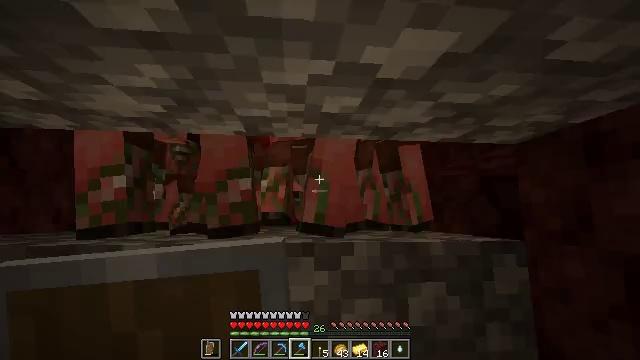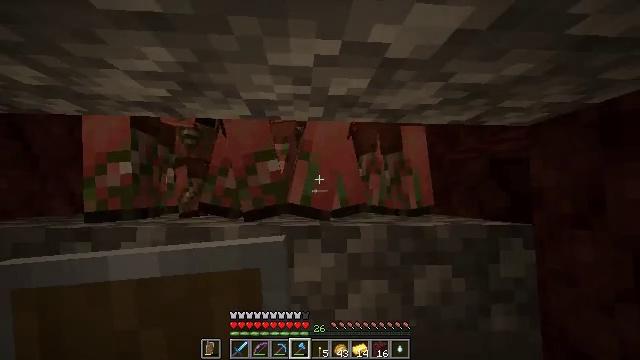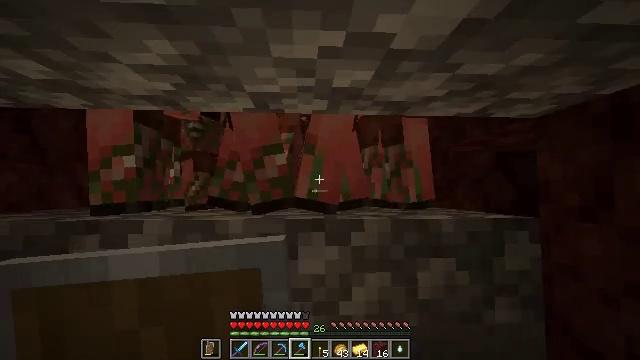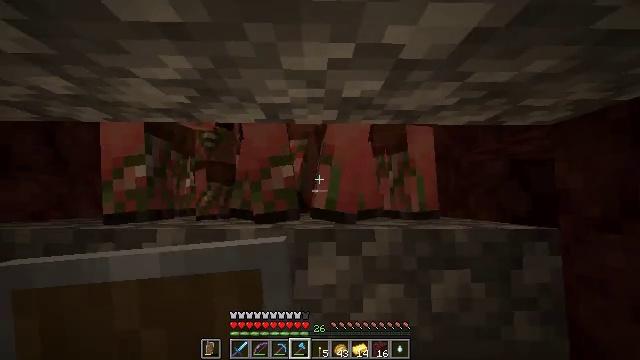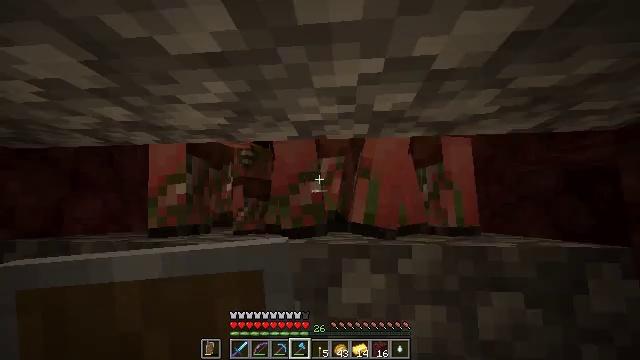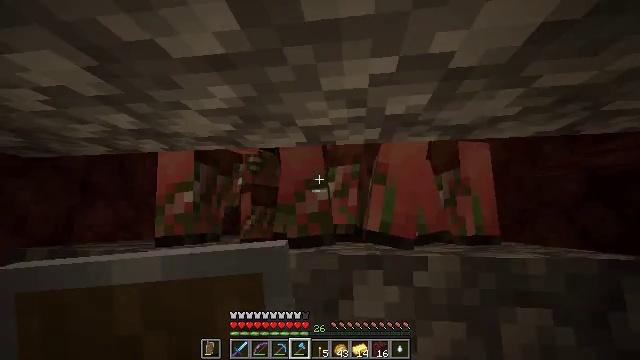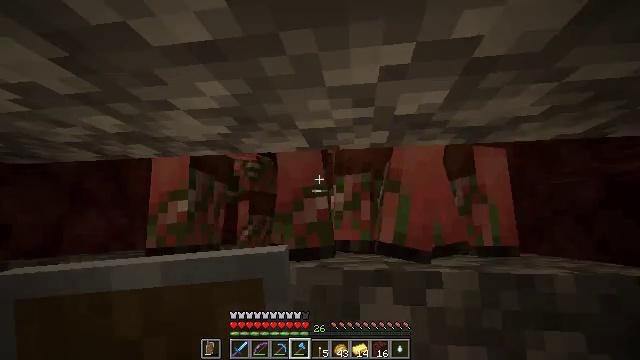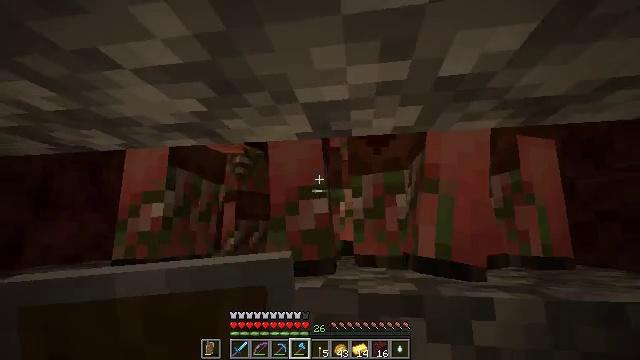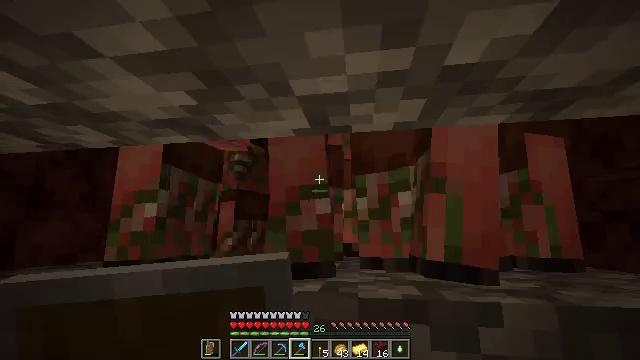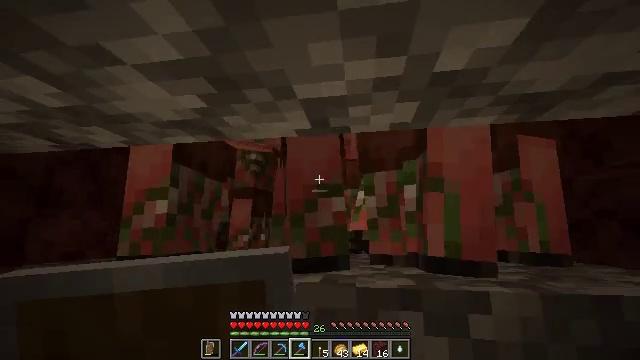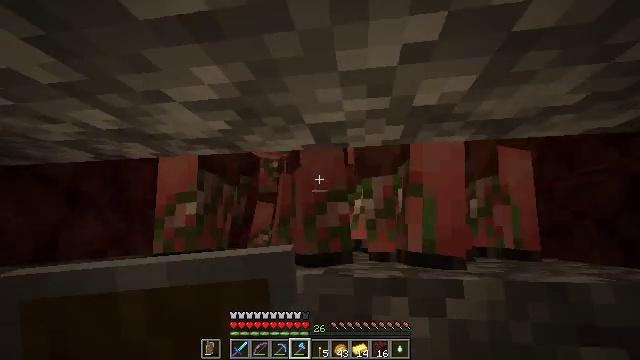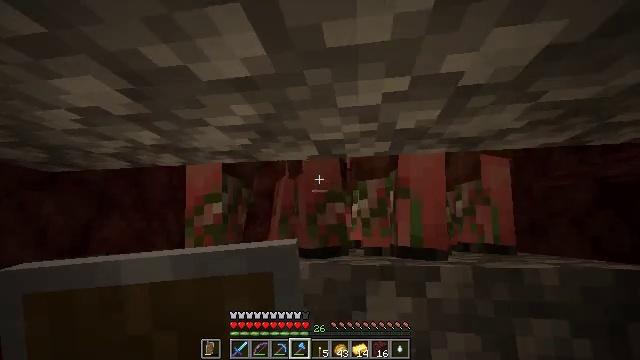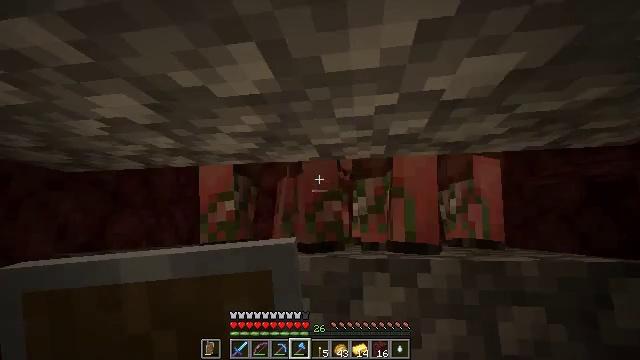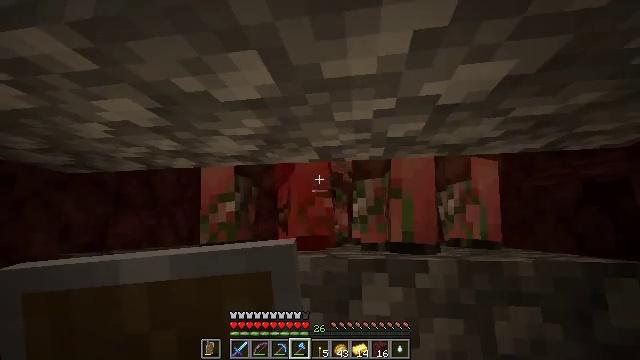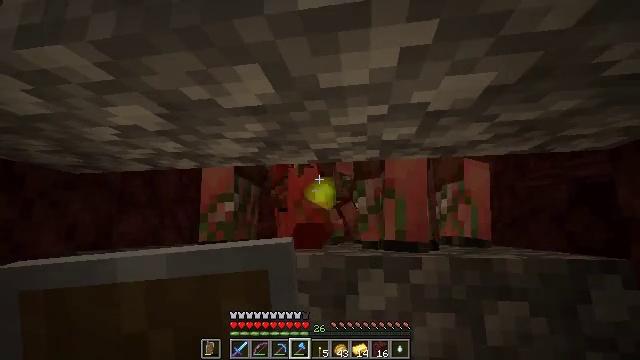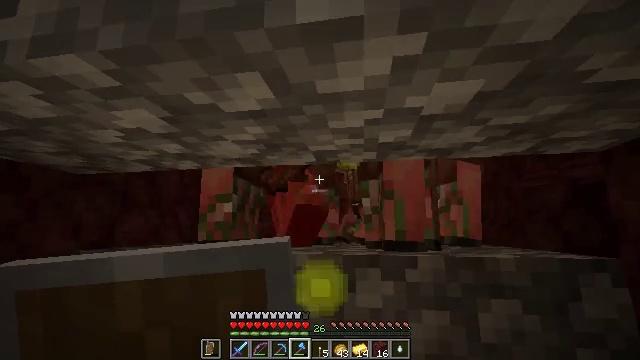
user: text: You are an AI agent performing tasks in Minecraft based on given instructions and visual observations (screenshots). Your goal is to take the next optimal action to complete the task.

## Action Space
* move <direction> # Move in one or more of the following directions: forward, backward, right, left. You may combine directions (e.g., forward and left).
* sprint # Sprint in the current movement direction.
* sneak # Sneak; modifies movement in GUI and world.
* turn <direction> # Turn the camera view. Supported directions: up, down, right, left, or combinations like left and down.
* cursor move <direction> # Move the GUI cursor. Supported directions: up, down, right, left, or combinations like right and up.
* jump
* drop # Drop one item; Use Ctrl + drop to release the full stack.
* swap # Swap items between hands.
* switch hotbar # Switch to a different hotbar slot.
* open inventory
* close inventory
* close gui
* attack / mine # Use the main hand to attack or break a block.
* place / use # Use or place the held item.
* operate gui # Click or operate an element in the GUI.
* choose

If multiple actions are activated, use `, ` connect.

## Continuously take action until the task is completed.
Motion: motion action
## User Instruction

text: Combat the zombified piglin.
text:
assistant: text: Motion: turn left and down
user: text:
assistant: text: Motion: turn down
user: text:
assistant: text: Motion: turn left and up
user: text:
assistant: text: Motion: turn left and up
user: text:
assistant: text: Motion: move forward, turn left and up
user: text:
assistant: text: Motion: move forward, turn up
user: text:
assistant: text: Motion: move forward
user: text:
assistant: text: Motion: move back, attack / mine
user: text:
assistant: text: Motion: move back
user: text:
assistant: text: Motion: move back, attack / mine
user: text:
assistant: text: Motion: move back, attack / mine
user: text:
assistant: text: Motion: attack / mine
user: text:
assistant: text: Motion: attack / mine
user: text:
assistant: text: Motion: no_op
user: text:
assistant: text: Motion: no_op
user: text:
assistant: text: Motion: no_op
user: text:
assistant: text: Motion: no_op
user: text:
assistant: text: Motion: no_op
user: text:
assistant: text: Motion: no_op
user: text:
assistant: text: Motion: turn right
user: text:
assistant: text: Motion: turn right
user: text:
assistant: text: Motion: turn right
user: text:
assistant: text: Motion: move forward
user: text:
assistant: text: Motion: move forward, turn up
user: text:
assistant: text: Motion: move forward, attack / mine
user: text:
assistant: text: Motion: attack / mine
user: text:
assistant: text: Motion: move back, attack / mine
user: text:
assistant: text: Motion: move back, attack / mine
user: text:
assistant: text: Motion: move back, attack / mine
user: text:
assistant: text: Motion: attack / mine